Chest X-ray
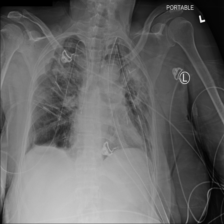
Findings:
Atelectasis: negative
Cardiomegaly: negative
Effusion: negative
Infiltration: negative
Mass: negative
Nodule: negative
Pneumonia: negative
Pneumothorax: positive
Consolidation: negative
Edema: negative
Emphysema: negative
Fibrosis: negative
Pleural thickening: negative
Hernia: negative